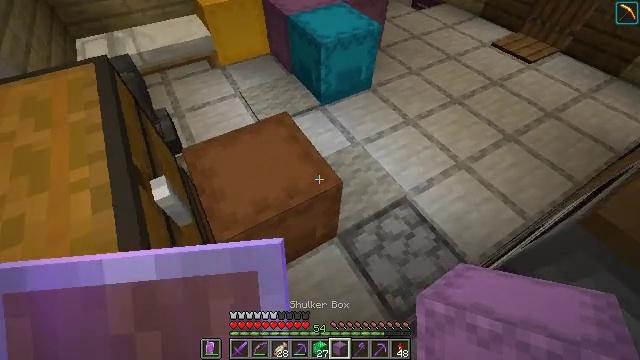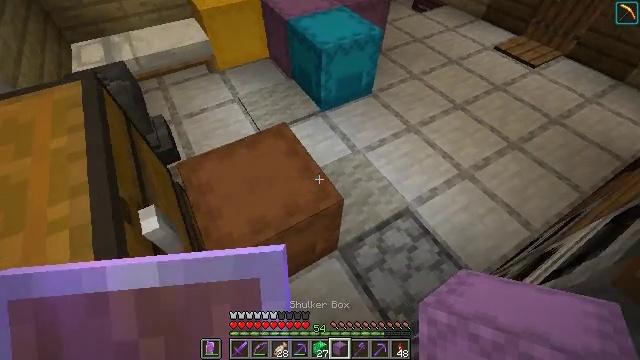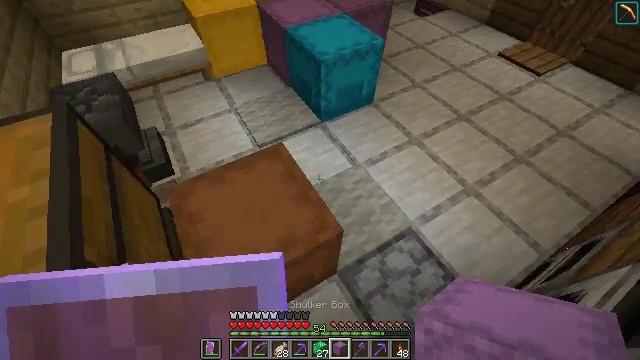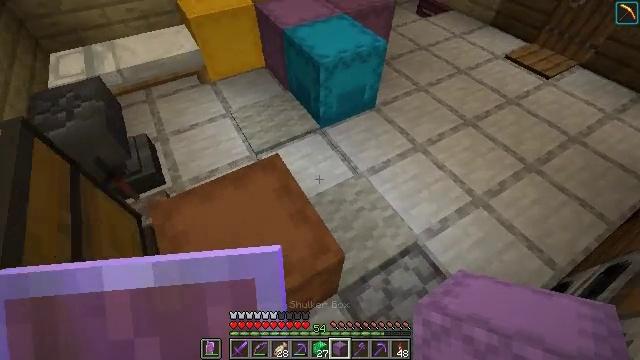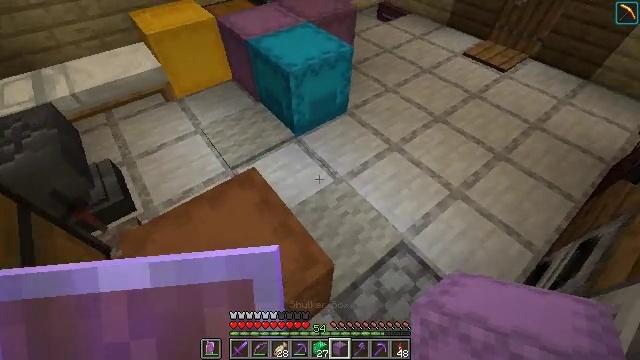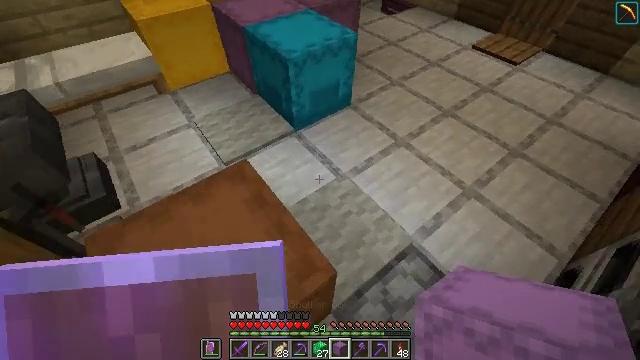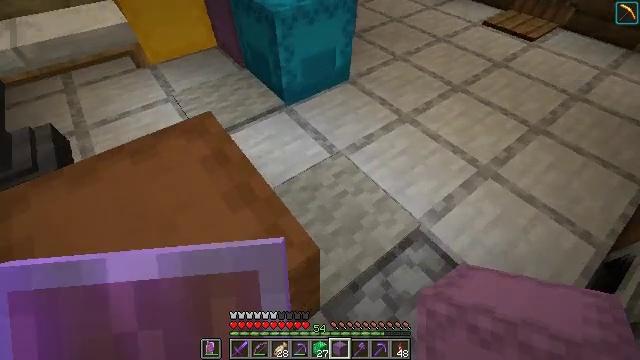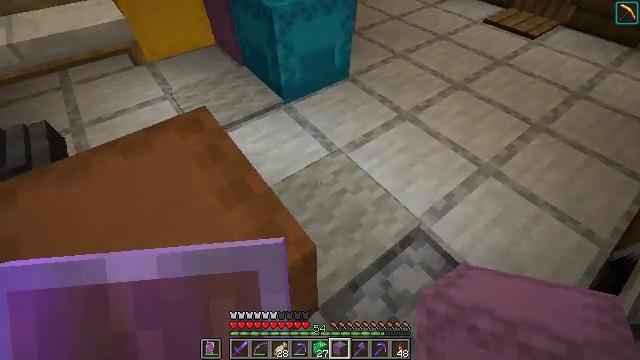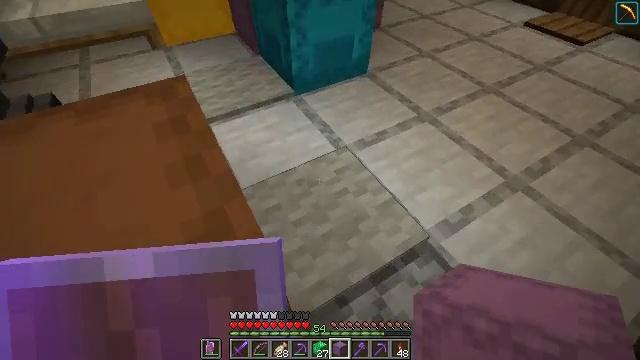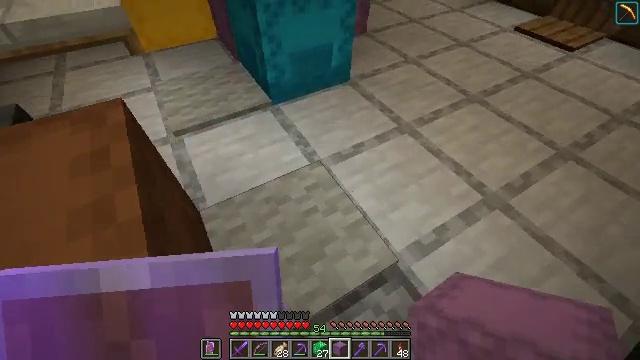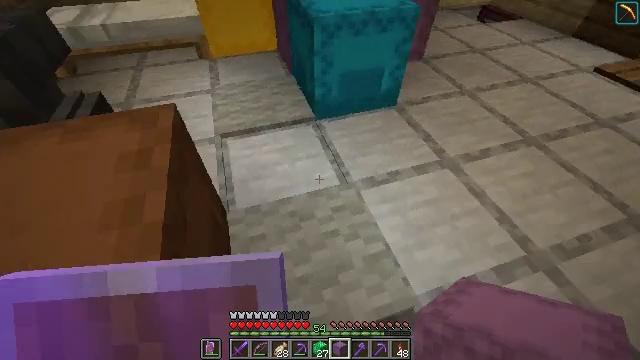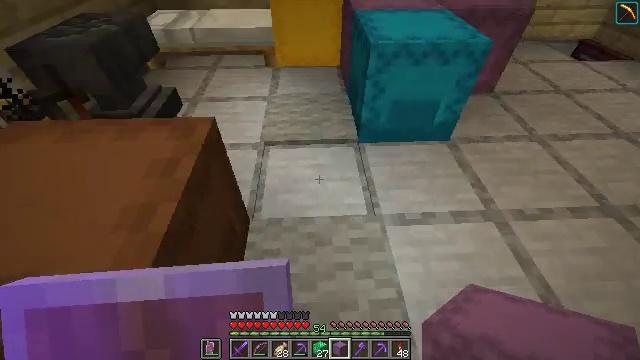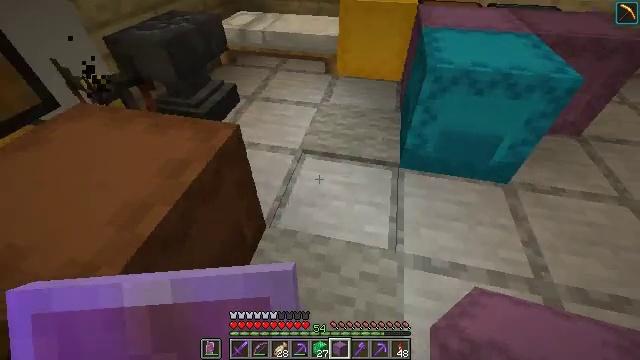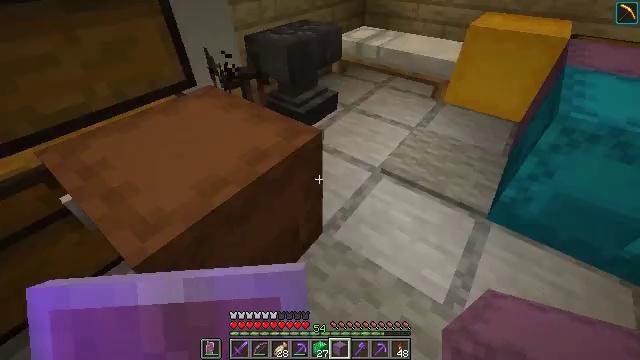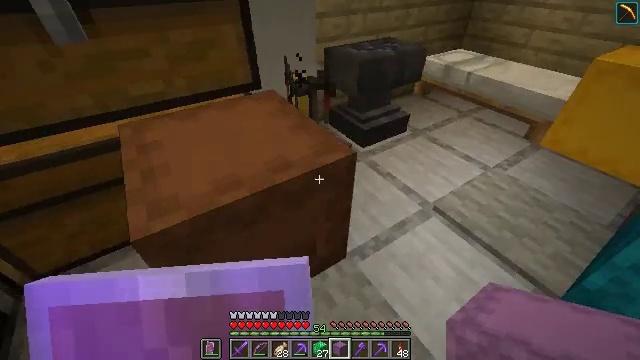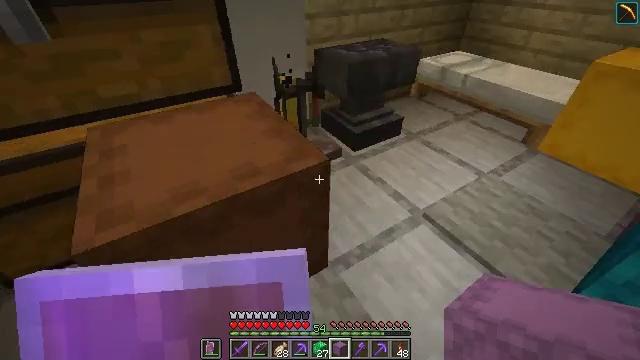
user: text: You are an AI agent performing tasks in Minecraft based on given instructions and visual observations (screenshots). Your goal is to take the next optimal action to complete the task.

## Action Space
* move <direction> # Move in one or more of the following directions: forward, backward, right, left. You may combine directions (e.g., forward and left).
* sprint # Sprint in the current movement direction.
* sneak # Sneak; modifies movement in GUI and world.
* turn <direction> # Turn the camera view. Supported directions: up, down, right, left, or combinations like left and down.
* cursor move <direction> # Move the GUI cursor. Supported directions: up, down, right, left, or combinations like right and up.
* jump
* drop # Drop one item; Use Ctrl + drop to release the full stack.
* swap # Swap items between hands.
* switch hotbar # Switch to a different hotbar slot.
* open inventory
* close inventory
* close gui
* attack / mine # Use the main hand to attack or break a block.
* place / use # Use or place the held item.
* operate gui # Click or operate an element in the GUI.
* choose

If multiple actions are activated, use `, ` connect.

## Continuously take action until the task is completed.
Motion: motion action
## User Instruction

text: craft item lime shulker box
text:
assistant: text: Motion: move forward
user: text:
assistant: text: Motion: move forward
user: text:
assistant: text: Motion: move forward
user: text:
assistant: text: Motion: move forward, turn right and up
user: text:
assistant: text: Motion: move forward
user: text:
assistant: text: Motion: move forward
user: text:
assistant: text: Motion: move forward
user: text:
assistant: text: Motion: move forward and move right, turn left and up
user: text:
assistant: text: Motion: move forward and move right
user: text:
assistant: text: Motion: move forward and move right, turn left and up
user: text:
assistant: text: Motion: move forward and move right, turn left and up
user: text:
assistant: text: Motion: move forward and move right, turn left and up
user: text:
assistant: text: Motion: move forward and move right, turn left and up
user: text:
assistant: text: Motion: move forward and move right, turn left and up
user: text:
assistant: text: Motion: move forward and move right
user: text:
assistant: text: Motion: move forward and move right, turn left and up
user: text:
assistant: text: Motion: move forward, turn left and up
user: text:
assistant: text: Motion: move forward, turn left and up
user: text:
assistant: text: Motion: move forward
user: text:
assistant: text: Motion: move forward
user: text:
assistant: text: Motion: move forward, turn right
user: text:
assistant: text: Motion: move forward, turn right and up
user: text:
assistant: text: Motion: move forward, turn right
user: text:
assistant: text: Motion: turn right and down
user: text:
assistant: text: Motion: turn right and down
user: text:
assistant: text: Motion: turn right and down
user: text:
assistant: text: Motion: turn right
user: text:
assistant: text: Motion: no_op
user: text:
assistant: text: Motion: use / place
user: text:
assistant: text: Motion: use / place